Interaction volume radius: 5 \u00c5
Interaction volume height: 20 \u00c5
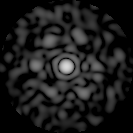
Disorder parameter: 0.8161